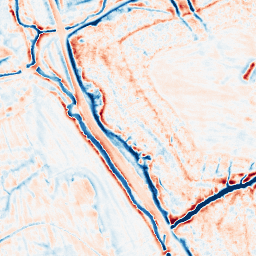
Category: edge_preserving
Decomposition family: bilateral
Decomposition parameters: d: 15
sigma_color: 75
sigma_space: 100
Upsampling method: cubic_catmull_rom
Upsampling parameters: scale: 2
Upsampling scale: 2